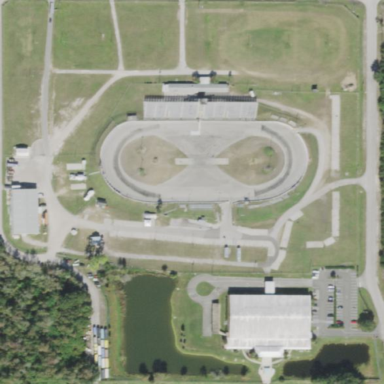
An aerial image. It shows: Sports center specializing in motorsports.